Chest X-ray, AP view. Patient: 52 years old, sex M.
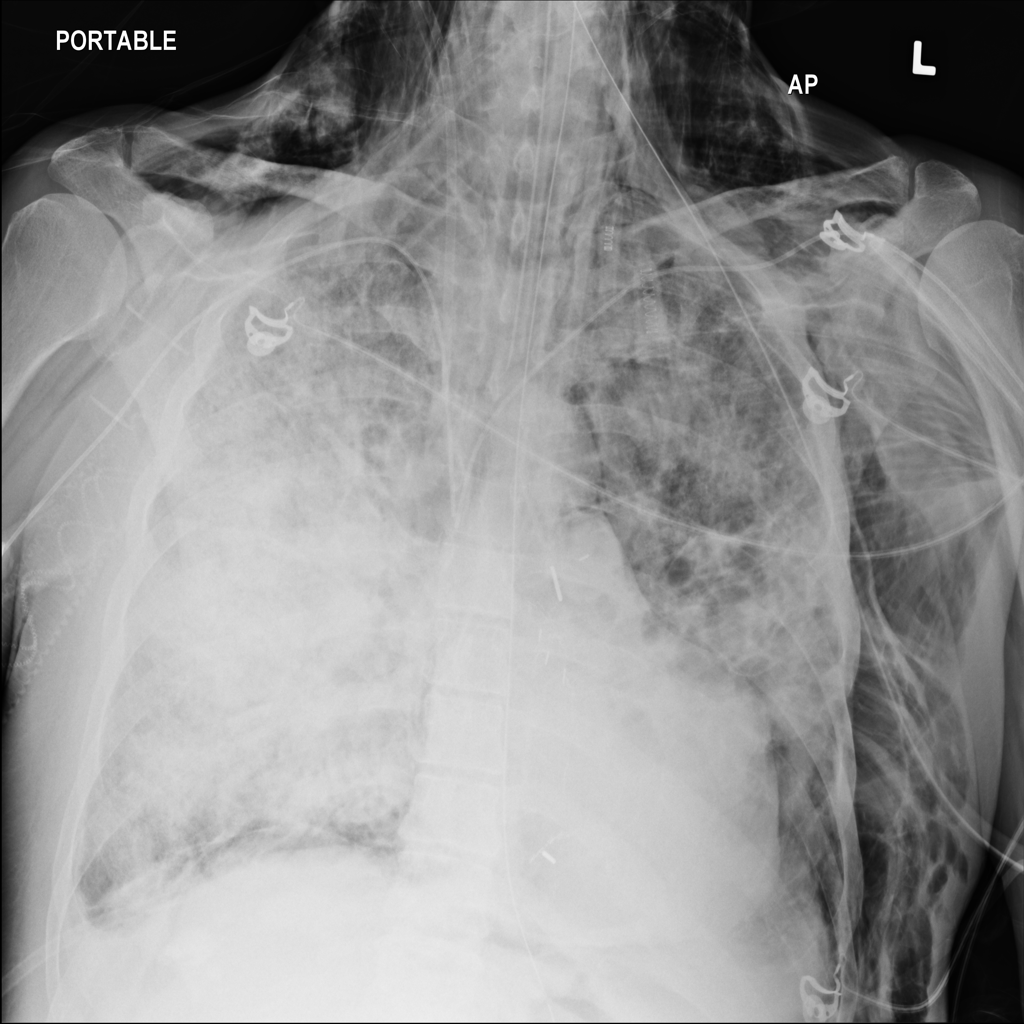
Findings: Emphysema, Pneumothorax